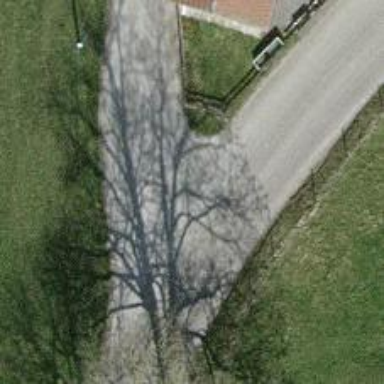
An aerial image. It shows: Well-maintained track road with grade 1 tracktype.